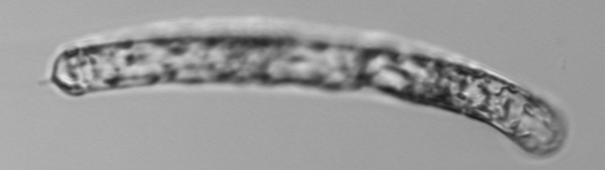
Label: Guinardia_striata